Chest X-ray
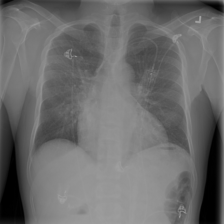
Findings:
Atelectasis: negative
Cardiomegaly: negative
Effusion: negative
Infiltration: negative
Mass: negative
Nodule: negative
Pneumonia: positive
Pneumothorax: negative
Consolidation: negative
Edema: positive
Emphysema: negative
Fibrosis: negative
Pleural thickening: negative
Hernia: negative